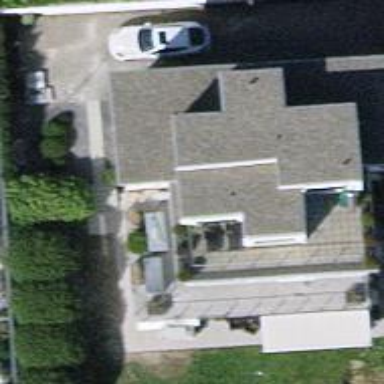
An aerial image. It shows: View of roof of building.